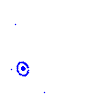
Particle: kaon